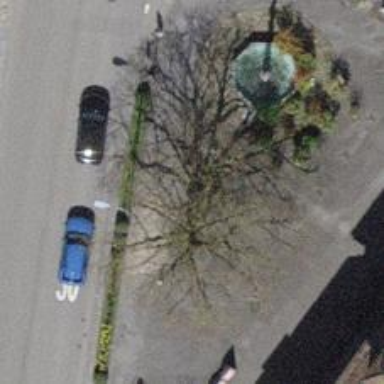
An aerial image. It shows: Post box is visible.